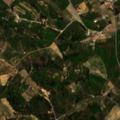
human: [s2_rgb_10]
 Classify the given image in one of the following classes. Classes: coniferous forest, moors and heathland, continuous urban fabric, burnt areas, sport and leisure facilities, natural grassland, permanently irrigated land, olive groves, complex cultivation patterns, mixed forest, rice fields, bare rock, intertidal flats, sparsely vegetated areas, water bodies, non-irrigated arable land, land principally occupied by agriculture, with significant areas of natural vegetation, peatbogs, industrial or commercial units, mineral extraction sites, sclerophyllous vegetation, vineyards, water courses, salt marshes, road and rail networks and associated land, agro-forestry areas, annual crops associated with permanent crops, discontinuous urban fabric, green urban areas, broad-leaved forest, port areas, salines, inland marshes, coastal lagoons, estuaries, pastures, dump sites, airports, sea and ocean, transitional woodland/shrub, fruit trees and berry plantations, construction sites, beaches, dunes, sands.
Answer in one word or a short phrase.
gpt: vineyards, pastures, complex cultivation patterns, land principally occupied by agriculture, with significant areas of natural vegetation